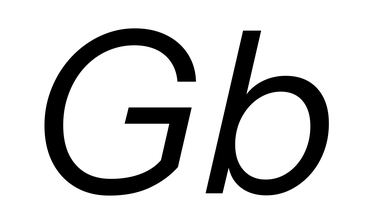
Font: InstrumentSans-Italic_Italic